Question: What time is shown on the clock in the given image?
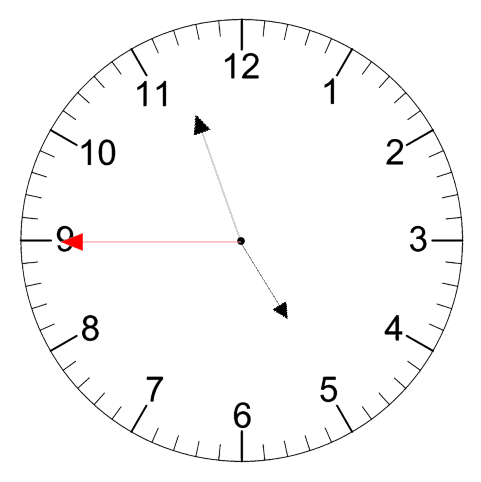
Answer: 04:56:45